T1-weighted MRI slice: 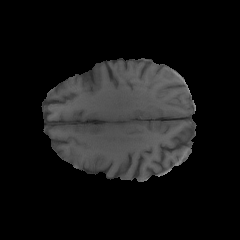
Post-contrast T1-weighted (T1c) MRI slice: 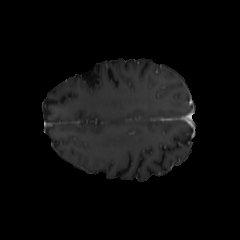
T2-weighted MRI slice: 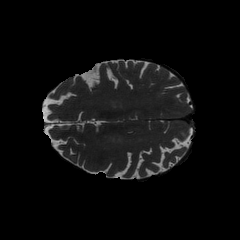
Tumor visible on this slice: no